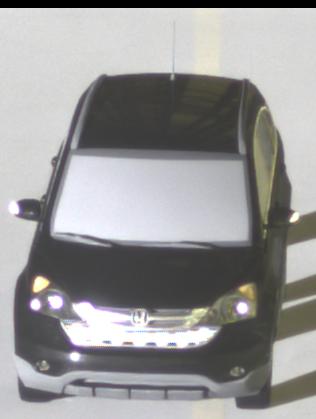
Make: Honda
Model: CR-V
Detailed model: CR-V (III) (04/10 - 10/12)
Model produced from: 2010
Model produced until: 2012
Doors: 5
Color: black
Road condition: dry road
Daytime: night
Contrast: high contrast